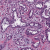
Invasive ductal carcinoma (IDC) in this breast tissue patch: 1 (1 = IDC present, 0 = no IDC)